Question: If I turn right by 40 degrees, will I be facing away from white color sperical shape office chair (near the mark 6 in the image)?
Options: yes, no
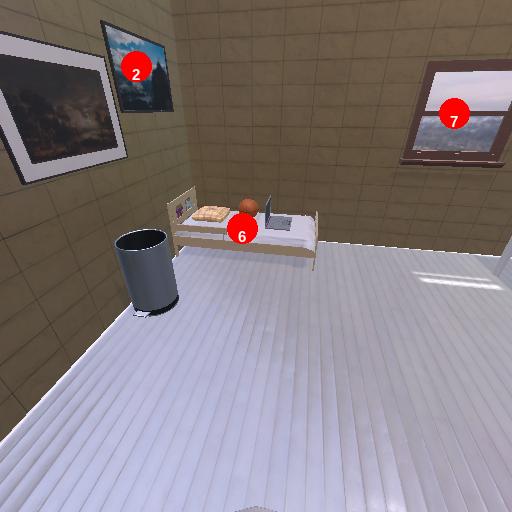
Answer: yes